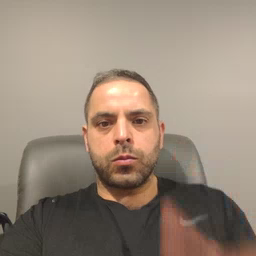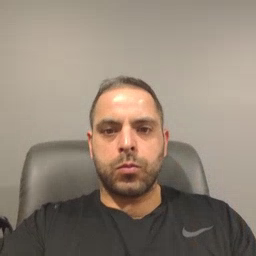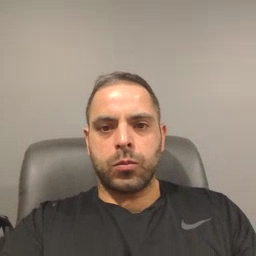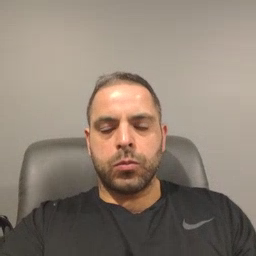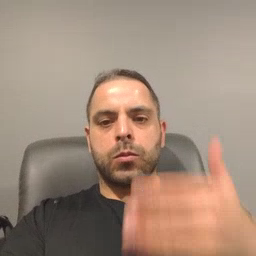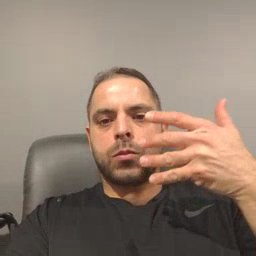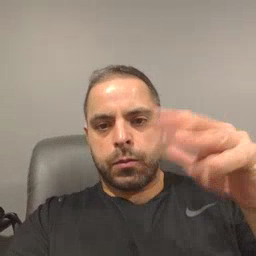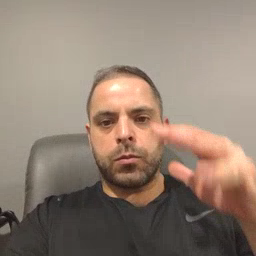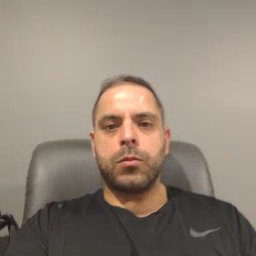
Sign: after